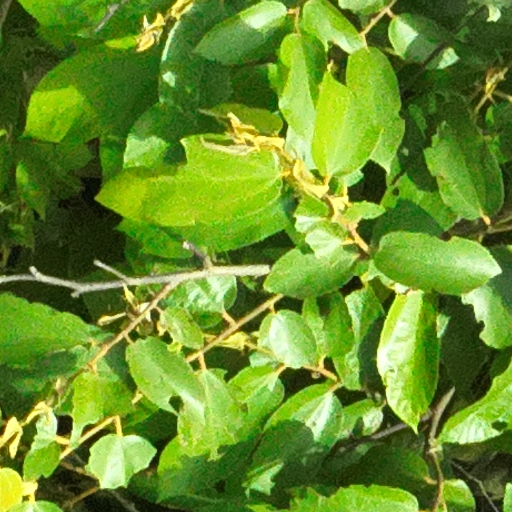
Species: Luehea seemannii
GBIF accepted scientific name: Luehea seemannii
Crown area (m\u00b2): 167.024